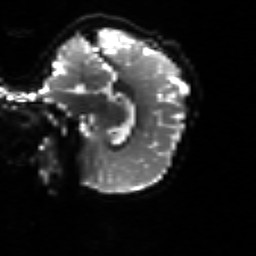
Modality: sbref
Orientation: sagittal
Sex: female
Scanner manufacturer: siemens
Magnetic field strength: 3 T
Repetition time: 5 s
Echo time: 0.071 s